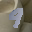
Label: 9